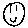
Label: smiley face